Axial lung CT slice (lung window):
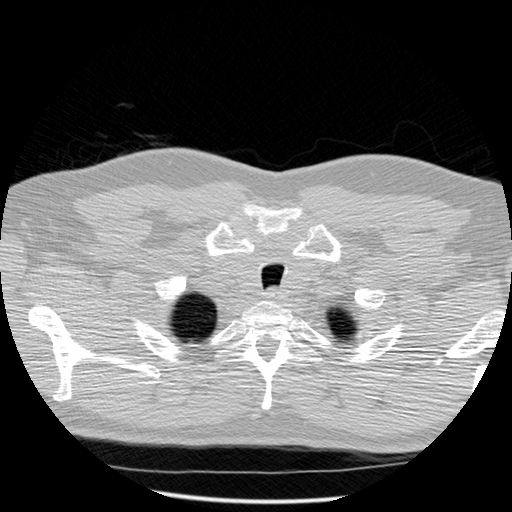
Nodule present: no